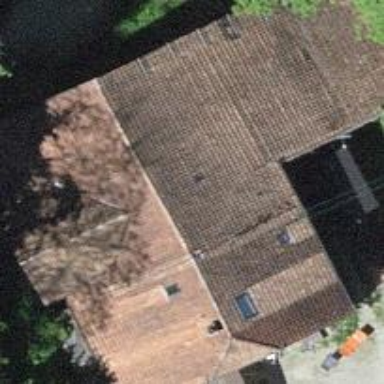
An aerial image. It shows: Farm building.